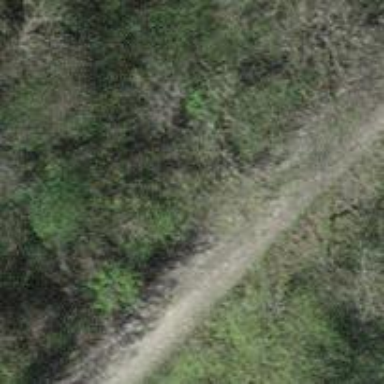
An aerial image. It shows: Gravel track with grade 2 tracktype.